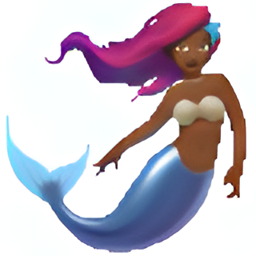
Name: merwoman medium dark skin tone
Emoji: 🧜🏾‍♀️
Group: People & Body
Sub-group: person-fantasy